Question: I am working with slick to make some basic games. Currently I'm playing around with rectangles and I cannot seem to be able to control one with input. Basically I use params for x, y, and then i use size to draw the rest. When I use my "D" key I want the rectangle to translate right but instead it increases in size
'''
if(d.equals(Direction.RIGHT))
{
boundingBox.setX(boundingBox.getX() + 1);
boundingBox.setWidth(boundingBox.getWidth() + 1);
}
'''
And then the result is

<URL>:
'''
package com.mra;
import org.newdawn.slick.Color;
import org.newdawn.slick.Graphics;
import org.newdawn.slick.Input;
import org.newdawn.slick.geom.Rectangle;
public class Block
{
public enum Direction
{
LEFT,
RIGHT,
UP,
DOWN;
}
float size;
Color color;
Rectangle boundingBox;
public Block(int x, int y, float size, Color color)
{
this.size = size;
this.color = color;
boundingBox = new Rectangle(x, y, x + size, y + size);
}
public float getSize()
{
return size;
}
public Color getColor()
{
return color;
}
public void render(Graphics g)
{
g.drawRect(boundingBox.getX(), boundingBox.getY(), boundingBox.getWidth(), boundingBox.getHeight());
}
public void inputMove(Input input, int KEY, Direction d)
{
if(input.isKeyDown(KEY))
{
if(d.equals(Direction.LEFT))
{
}
if(d.equals(Direction.RIGHT))
{
boundingBox.setX(boundingBox.getX() + 1);
boundingBox.setWidth(boundingBox.getWidth() + 1);
}
if(d.equals(Direction.UP))
{
}
if(d.equals(Direction.DOWN))
{
}
}
}
}
'''
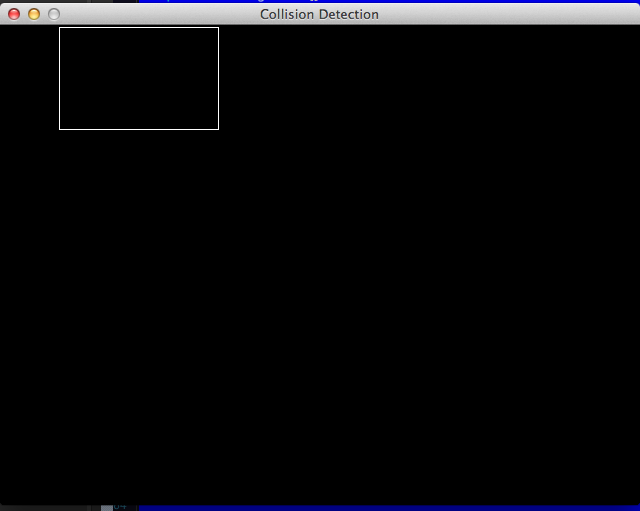
Answer: You're changing the width of the bounding box.
If you only want to change the position, just change the X and the Y and nothing else.
'''
if(d.equals(Direction.RIGHT))
{
boundingBox.setX(boundingBox.getX() + 1);
}
'''